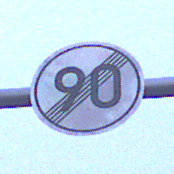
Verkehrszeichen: EndeGeschwindigkeit90
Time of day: SunriseSunset
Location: Outdoor (Urban)
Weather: Overcast
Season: NotSpecified
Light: Natural